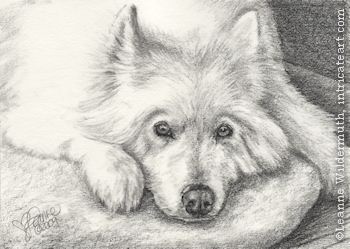
Label: Samoyed, Samoyede